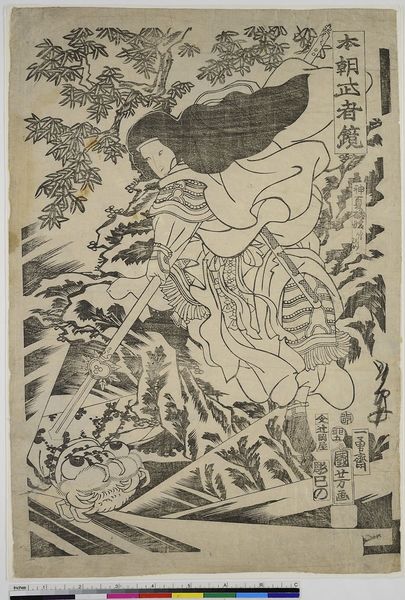
Titel: Kamigashi-hime, aus der Serie: Spiegel von Kriegern unseres Landes
Künstler: Utagawa Kuniyoshi
Standort: Hamburg
Institution: Museum für Kunst und Gewerbe Hamburg
Schlagwörter: kampf, holzschnitt, panzer, druckgraphik, druckgrafik, schwert, mythologie, krieger, zeit, legende, spinnen, sagen, schwarzlinienschnitt, edo, reproduktionen, druckerzeugnisse, schwarzdruck, rüstung, schwarzliniendruck, schwarzlinientechnik, märchen